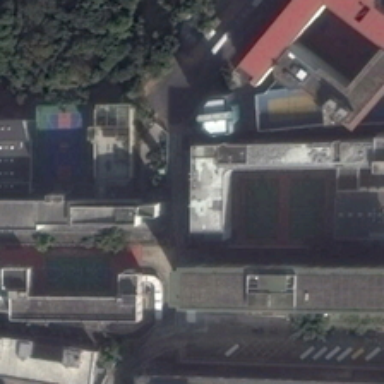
Some green trees and buildings are in a school .